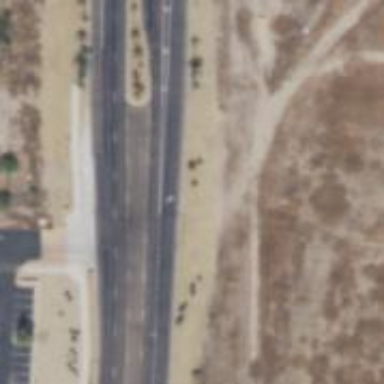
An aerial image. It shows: Secondary road with asphalt surface.